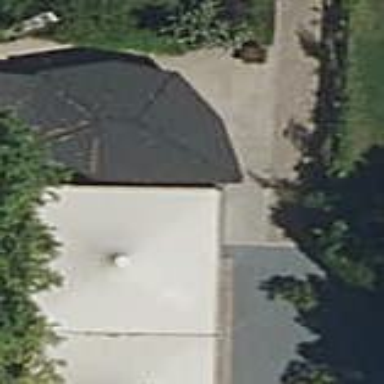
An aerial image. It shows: View of roof of building.